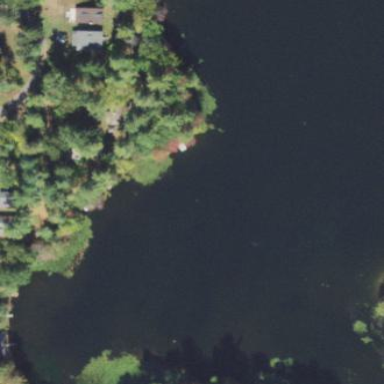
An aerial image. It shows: Serene lake surrounded by nature.